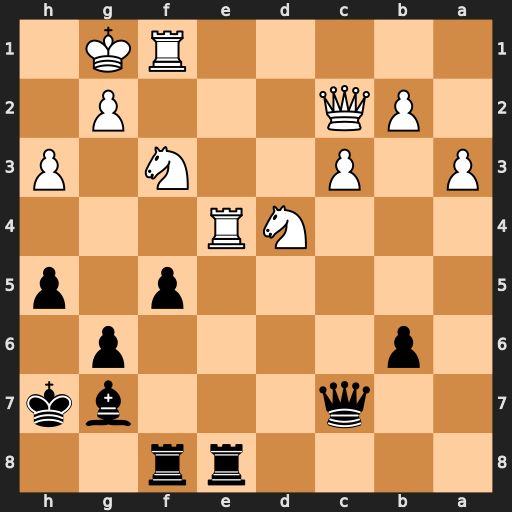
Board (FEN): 4rr2/2q3bk/1p4p1/5p1p/3NR3/P1P2N1P/1PQ3P1/5RK1
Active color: b
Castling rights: -
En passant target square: -
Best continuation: fxe4 Ne6 Rxe6 Ng5+ Kh6 Nxe6 Rxf1+